Question: I'd like to be able to use PhpStorm's "Go To Declaration" feature ( on a Mac) in Gherkin feature files when using Codeception. However, PhpStorm doesn't seem to figure out where the steps are defined, and outputs this warning:
> Undefined step reference: [...]
When I'm using Behat, PhpStorm understands where the steps are defined.
# Steps to reproduce
1. mkdir codeception
2. cd codeception
3. composer require "codeception/codeception" --dev
4. ./vendor/bin/codecept bootstrap
5. ./vendor/bin/codecept generate:feature acceptance first
6. Open the project directory in PhpStorm.
7. Make sure that PhpStorm knows that Codeception is installed:
8. Make sure that the PhpStorm plugins Gherkin and Codeception Framework are installed.
9. Add a step to tests/acceptance/first.feature.
10. ./vendor/bin/codecept gherkin:snippets acceptance
This results in the following code. (Not everything is included - let me know if I need to add anything.)
'tests/acceptance/first.feature':
'''
Feature: first
In order to ...
As a ...
I need to ...
Scenario: try first
When I visit "/"
'''
'tests/_support/AcceptanceTester.php':
'''
<?php
/**
* Inherited Methods
* @method void wantToTest($text)
* @method void wantTo($text)
* @method void execute($callable)
* @method void expectTo($prediction)
* @method void expect($prediction)
* @method void amGoingTo($argumentation)
* @method void am($role)
* @method void lookForwardTo($achieveValue)
* @method void comment($description)
* @method \Codeception\Lib\Friend haveFriend($name, $actorClass = NULL)
*
* @SuppressWarnings(PHPMD)
*/
class AcceptanceTester extends \Codeception\Actor
{
use _generated\AcceptanceTesterActions;
/**
* Define custom actions here
*/
/**
* @When I visit :arg1
*/
public function iVisit($arg1)
{
throw new \Codeception\Exception\Incomplete("Step 'I visit :arg1' is not defined");
}
}
'''
However, PhpStorm doesn't know where 'iVisit()' is. How can I fix this?
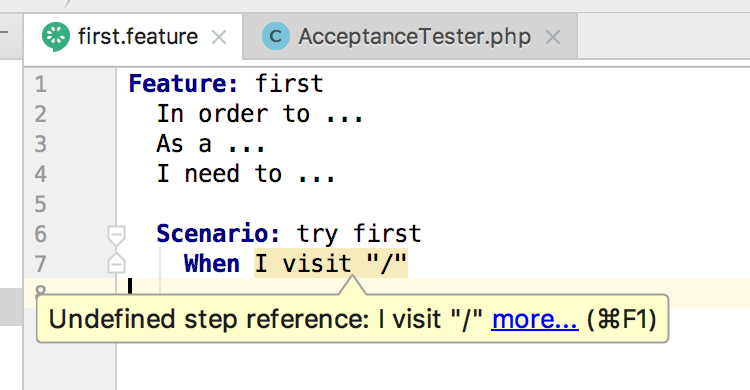
Answer: Currently PhpStorm seems to use the Behat Context interface to determine which classes define implementations for the Gherkin steps in files, so a workaround to have PhpStorm find the steps in the codeception tester is to add the 'Behat\Behat\Context\Context' interface somewhere in your source tree
'''
/* Context.php */
namespace Behat\Behat\Context;
interface Context { }
'''
and then have the 'AcceptanceTester' implement that interface (which is an empty marker interface)
'''
class AcceptanceTester extends \Codeception\Actor implements Context ...
'''